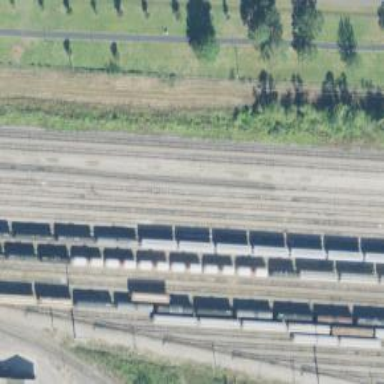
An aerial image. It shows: Abandoned railway siding.